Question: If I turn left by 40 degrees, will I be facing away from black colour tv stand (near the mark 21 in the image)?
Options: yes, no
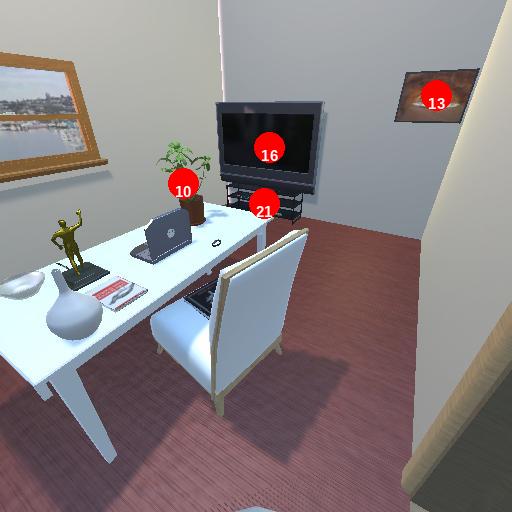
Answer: yes